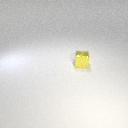
small yellow metal cube